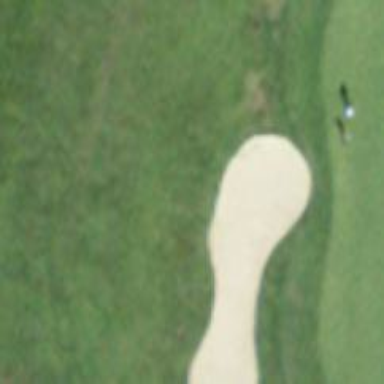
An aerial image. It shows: Golf bunker.